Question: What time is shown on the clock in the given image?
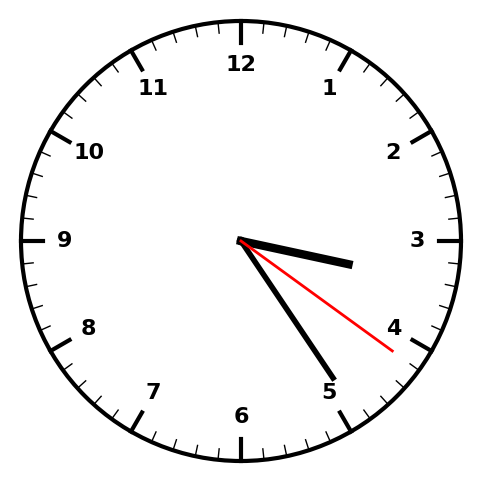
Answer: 03:24:21